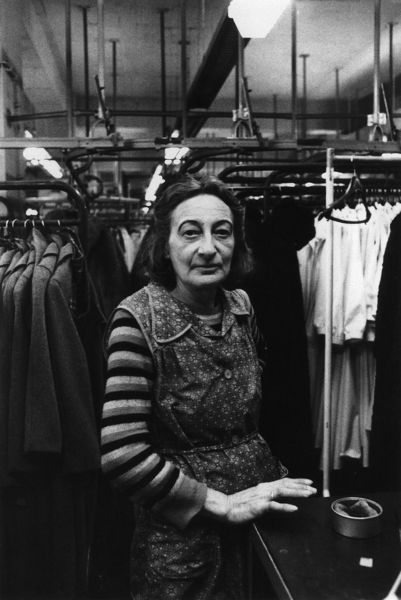
Titel: Frauen im Bekleidungswerk Treff-Modelle; Frauenporträts aus dem VEB Treffmodelle Berlin; Women at the Treff-Modelle Clothing Factory
Künstler: Helga Paris
Standort: Herstellungsort: Berlin (EU - D)
Schlagwörter: hand, wäsche, frau, grau, kleid, kleider, lampe, lampen, licht, lichter, mund, nase, tisch, weiss, dame, mode, alt, regal, arm, augen, gesicht, kleidung, stehen, trauer, hände, portrait, porträt, mantel, stehend, kontrast, arbeit, schürze, geschäft, fabrik, laden, ausdruck, industrie, ernst, gestreift, streifen, momentaufnahme, foto, fotografie, photographie, hängen, stangen, gepunktet, schwarz-weiss, schilder, jacken, mäntel, kittel, verkäuferin, magazin, photo, raucher, stützend, nadeln, garderobe, kleiderständer, textil, fotographie, pullover, aschenbecher, bügel, pulli, fot, textilien, lager, mittig, reinigung, angestellte, wäscherei, wäscherin, ringel, matel, kleiderbügel, arbeiterin, garderobiere, shirts, t-shirts, arebit, mäntel becher, kittelschürze, bekleidungsgeschäft, fabik, garderoe, garderobenfrau, gardrobiere, texilgeschäft, texillager, textilfabrik